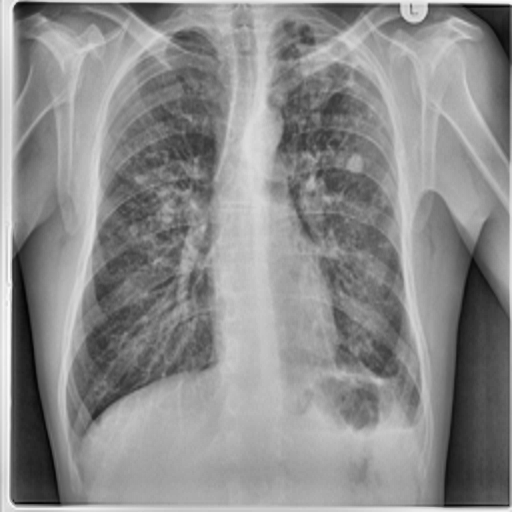
Finding: TUBERCULOSIS